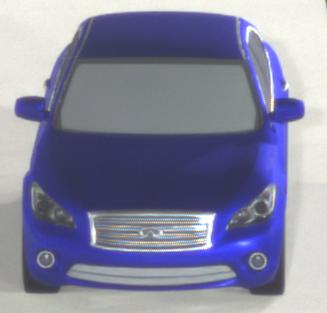
Make: Infiniti
Model: M 37
Detailed model: M (Y51)
Model produced from: 2010/10
Model produced until: 2013/11
Doors: 4
Color: blue
Road condition: dry road
Daytime: night
Contrast: high contrast